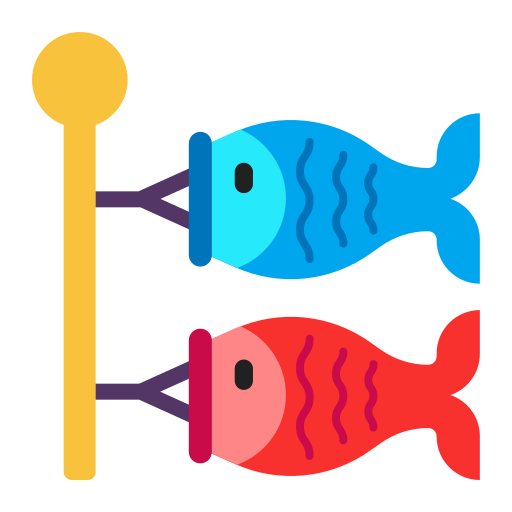
carp streamer flat